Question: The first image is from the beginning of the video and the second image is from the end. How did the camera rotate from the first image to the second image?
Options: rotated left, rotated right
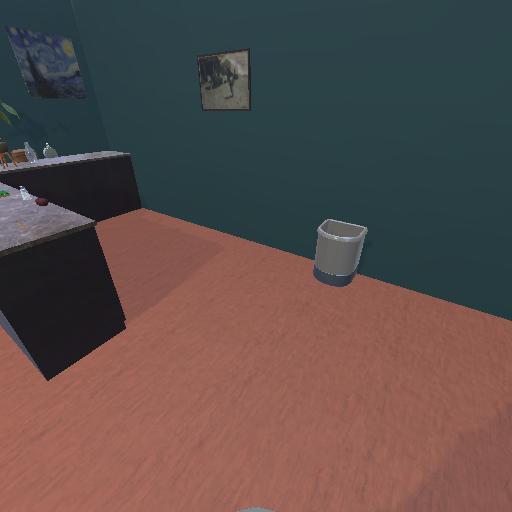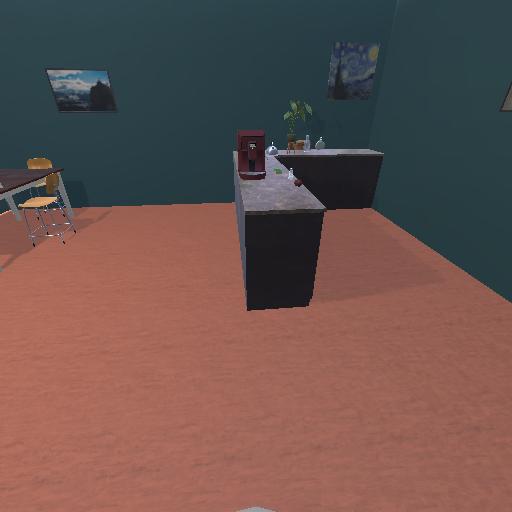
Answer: rotated left